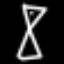
Label: hourglass